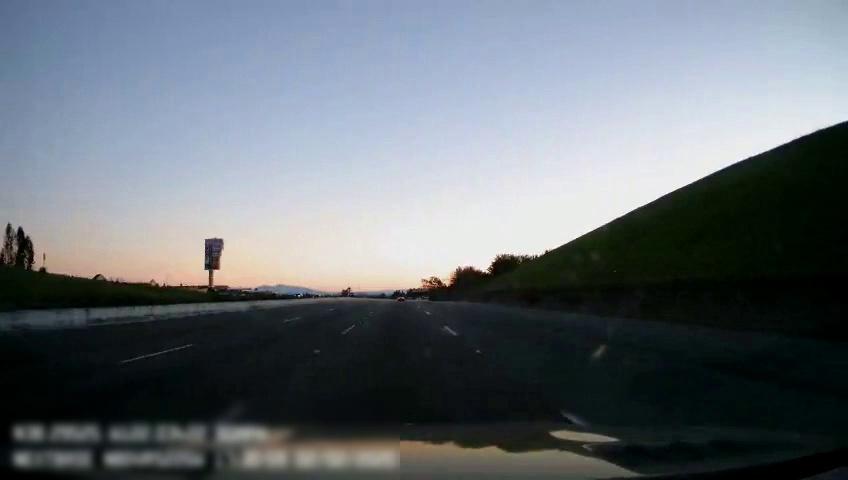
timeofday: Day
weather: Sunny
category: Drivable Space
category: Lanes | Current Lane
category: Lanes | Current Lane
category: Lanes | Alternate Lane